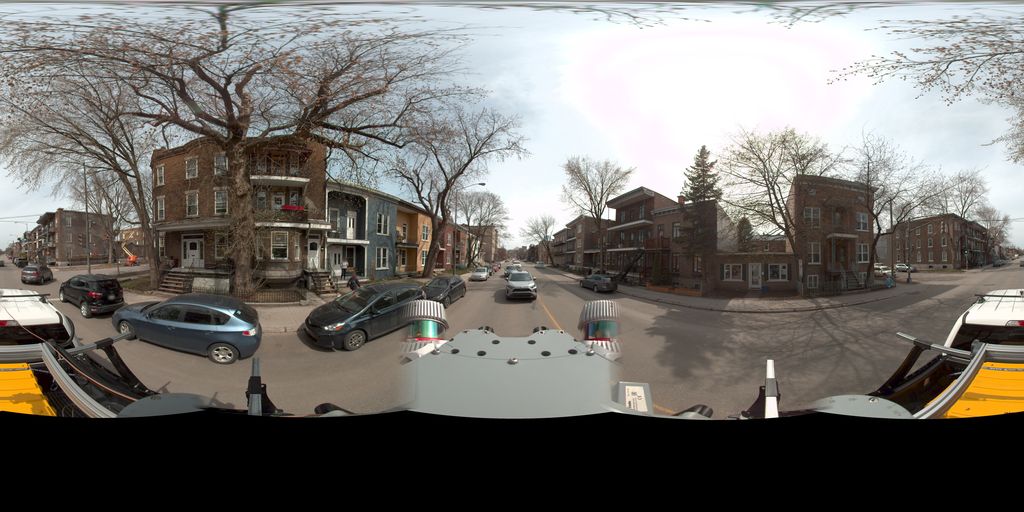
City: quebec_city